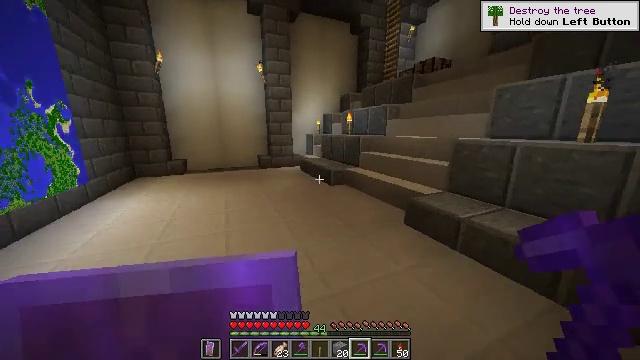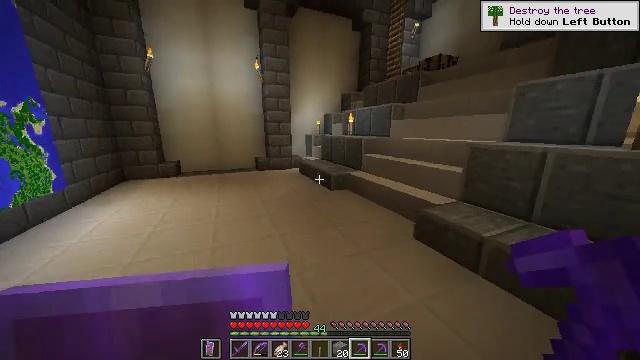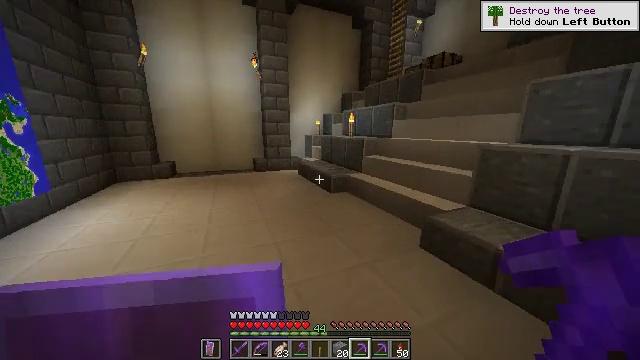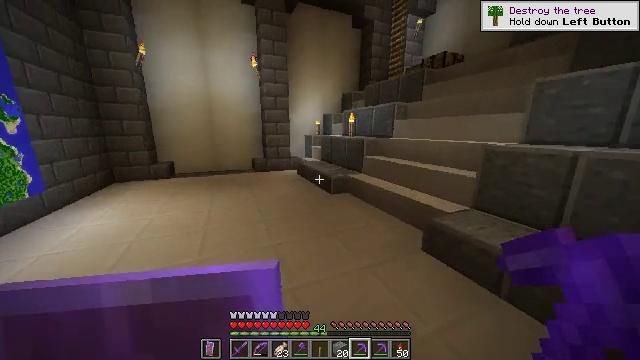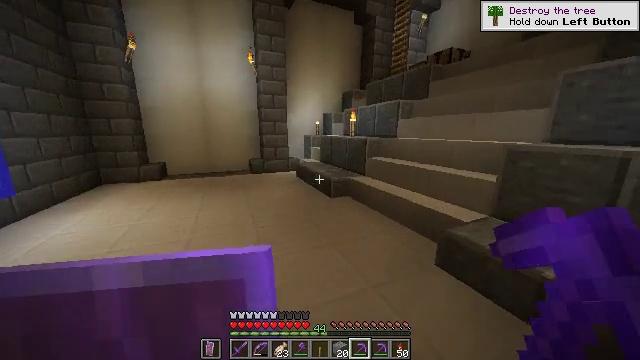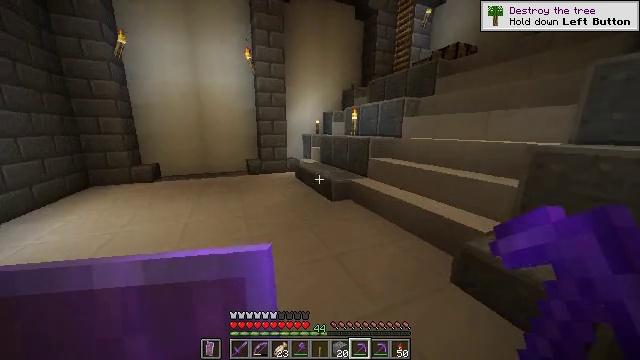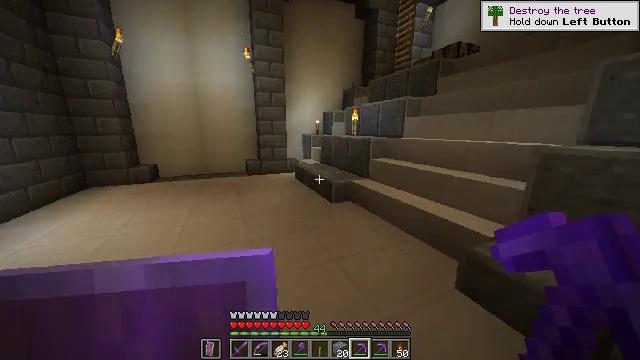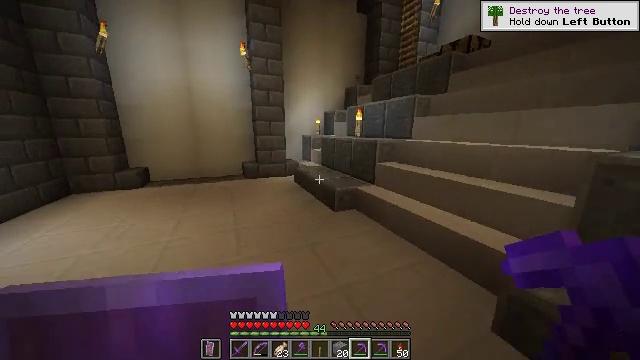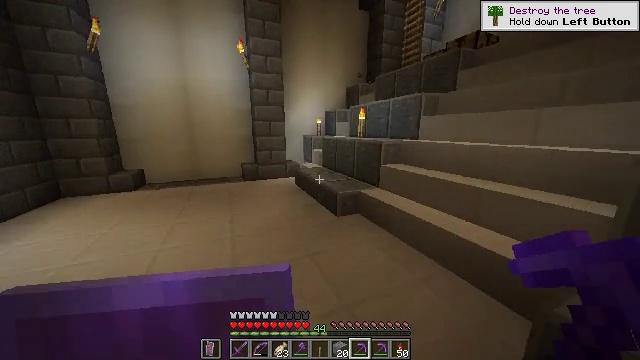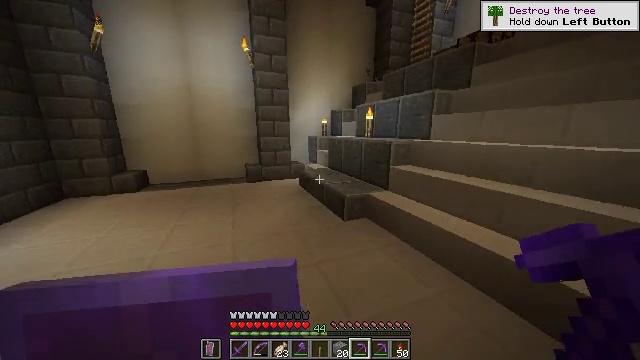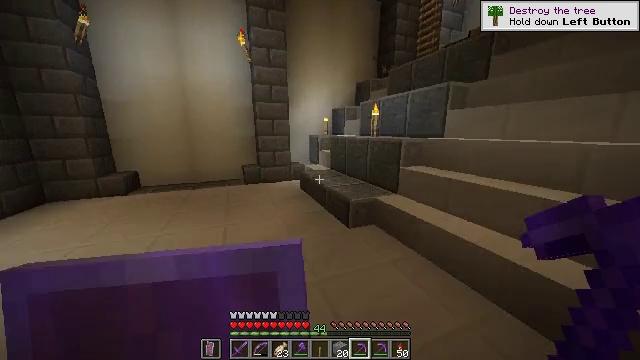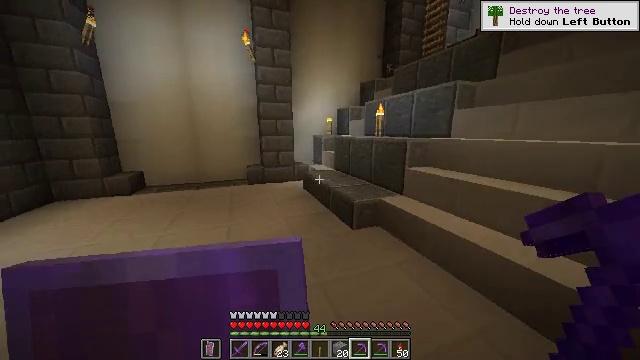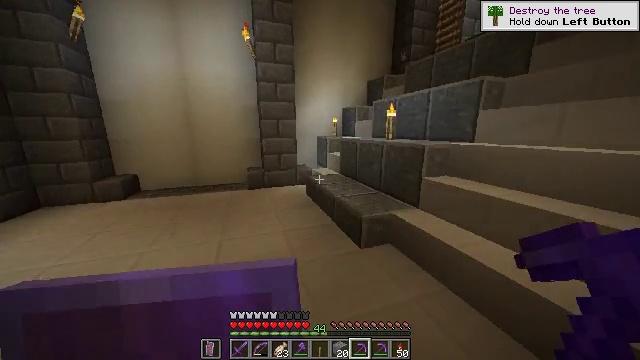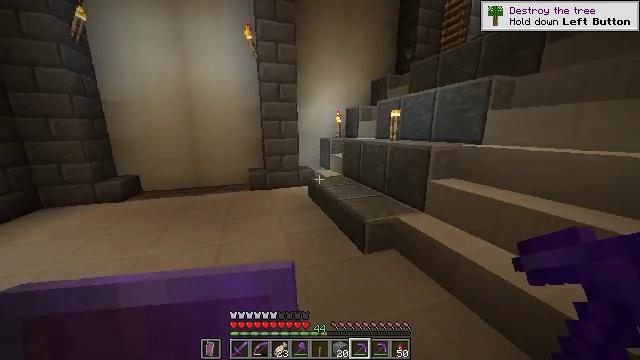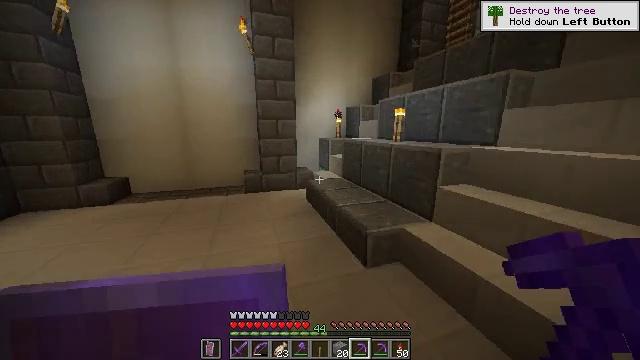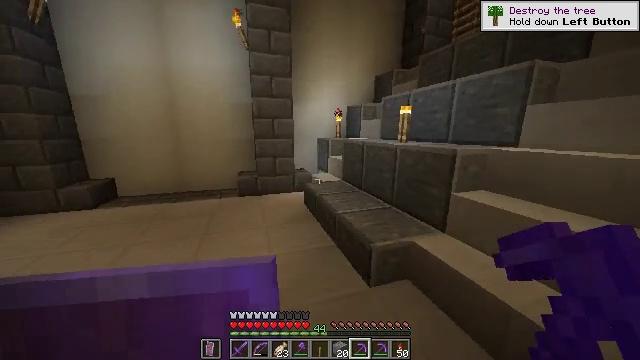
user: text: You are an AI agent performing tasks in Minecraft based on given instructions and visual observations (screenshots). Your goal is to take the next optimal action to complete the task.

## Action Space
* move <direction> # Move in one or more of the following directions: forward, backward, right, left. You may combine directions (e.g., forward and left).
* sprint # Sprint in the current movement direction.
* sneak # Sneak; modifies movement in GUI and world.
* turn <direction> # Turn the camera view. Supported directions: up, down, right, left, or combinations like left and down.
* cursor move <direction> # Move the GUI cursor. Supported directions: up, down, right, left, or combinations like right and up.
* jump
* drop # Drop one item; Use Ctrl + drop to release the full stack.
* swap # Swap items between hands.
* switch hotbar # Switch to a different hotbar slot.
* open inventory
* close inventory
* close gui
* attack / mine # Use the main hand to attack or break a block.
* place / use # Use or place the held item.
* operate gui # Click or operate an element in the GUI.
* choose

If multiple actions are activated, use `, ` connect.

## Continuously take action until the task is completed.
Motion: motion action
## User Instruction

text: craft item air
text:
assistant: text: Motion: move forward, sprint
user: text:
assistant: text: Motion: move forward, sprint
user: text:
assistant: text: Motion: move forward, sprint
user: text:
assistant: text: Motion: move forward, sprint
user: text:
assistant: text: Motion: move forward, sprint
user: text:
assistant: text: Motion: move forward, sprint
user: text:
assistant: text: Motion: move forward, sprint
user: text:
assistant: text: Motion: move forward, sprint
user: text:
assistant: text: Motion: move forward, sprint, turn left
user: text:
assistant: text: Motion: move forward, sprint
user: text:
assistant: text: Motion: move forward, sprint, turn left
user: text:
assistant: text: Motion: move forward, sprint, turn left
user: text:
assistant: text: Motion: move forward, sprint
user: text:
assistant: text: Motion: move forward, sprint
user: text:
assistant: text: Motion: move forward, sprint
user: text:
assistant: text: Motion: move forward, sprint
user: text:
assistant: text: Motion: move forward, sprint
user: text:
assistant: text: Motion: move forward, sprint
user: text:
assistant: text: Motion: move forward, sprint
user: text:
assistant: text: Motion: move forward, sprint
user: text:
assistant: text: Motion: move forward, sprint
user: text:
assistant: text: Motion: move forward, sprint
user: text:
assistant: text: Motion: move forward, sprint, turn right
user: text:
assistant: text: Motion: move forward, sprint, turn right
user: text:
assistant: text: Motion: move forward, sprint, turn right and up
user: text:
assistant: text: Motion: move forward, sprint, turn right
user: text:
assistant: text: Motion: move forward, sprint
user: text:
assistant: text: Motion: move forward, sprint
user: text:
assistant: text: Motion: move forward, sprint
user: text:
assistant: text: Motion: move forward, sprint